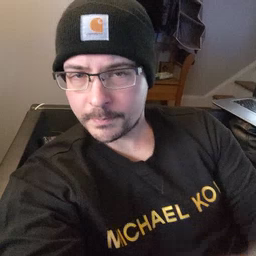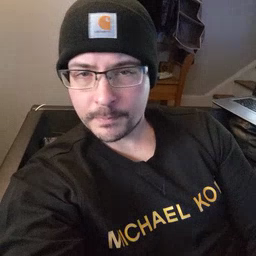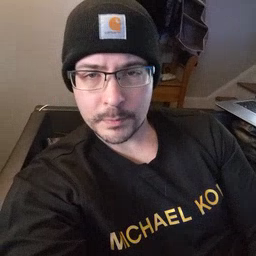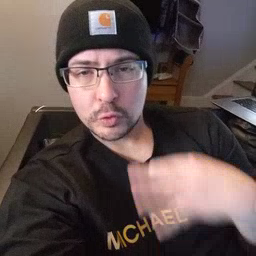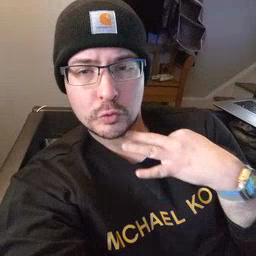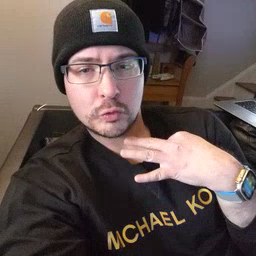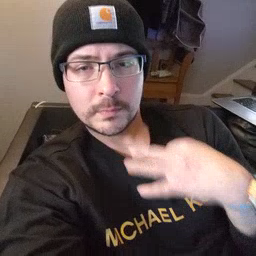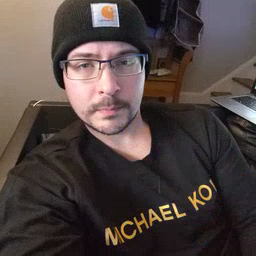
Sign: shirt